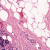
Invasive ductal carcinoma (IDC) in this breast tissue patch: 0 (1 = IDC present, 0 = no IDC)